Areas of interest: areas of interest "Commercial service"
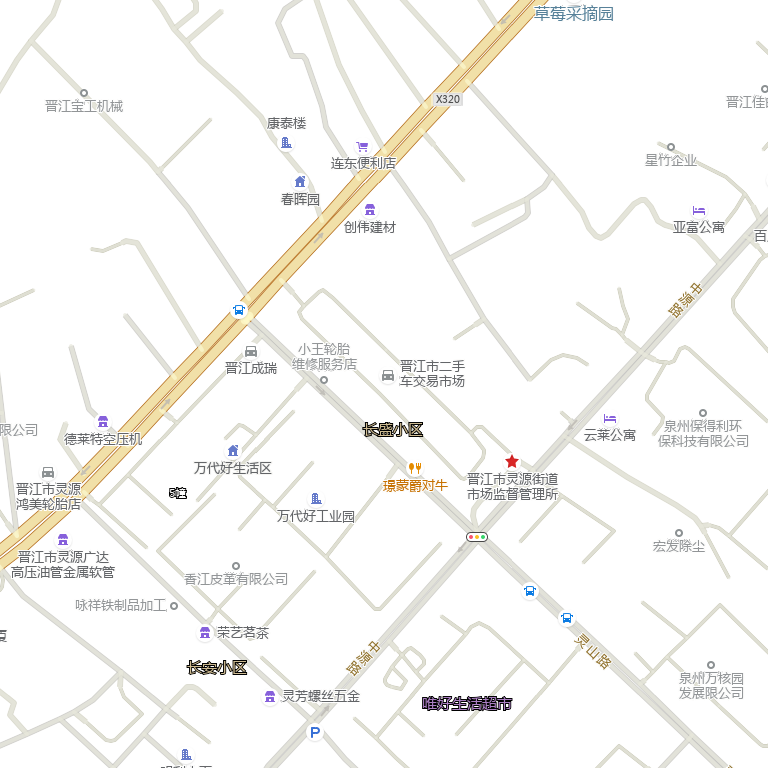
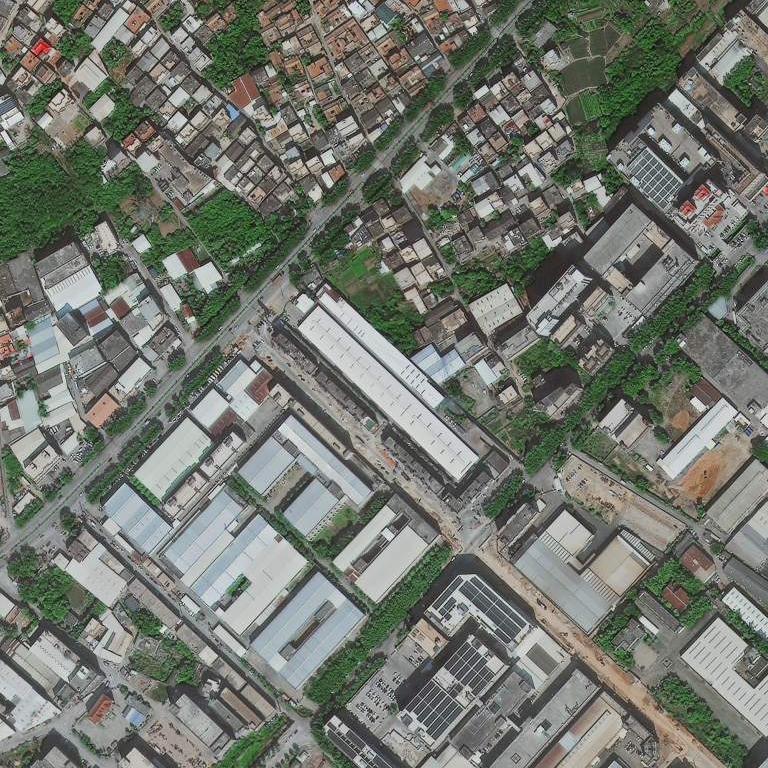